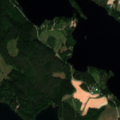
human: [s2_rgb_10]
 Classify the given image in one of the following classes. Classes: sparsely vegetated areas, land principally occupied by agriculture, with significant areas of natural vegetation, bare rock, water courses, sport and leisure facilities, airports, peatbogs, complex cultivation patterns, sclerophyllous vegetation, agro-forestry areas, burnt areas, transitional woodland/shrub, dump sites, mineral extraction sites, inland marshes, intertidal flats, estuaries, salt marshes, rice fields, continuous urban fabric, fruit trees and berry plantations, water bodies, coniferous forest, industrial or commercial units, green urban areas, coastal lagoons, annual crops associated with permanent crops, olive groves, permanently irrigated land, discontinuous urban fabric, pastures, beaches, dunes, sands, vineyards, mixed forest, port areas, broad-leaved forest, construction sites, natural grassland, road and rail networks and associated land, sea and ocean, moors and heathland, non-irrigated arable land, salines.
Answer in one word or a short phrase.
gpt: coniferous forest, mixed forest, transitional woodland/shrub, water bodies